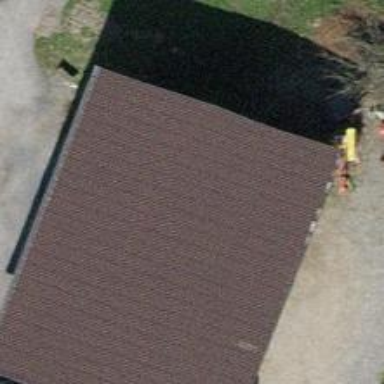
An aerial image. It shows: View of roof of building.